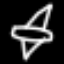
Label: airplane